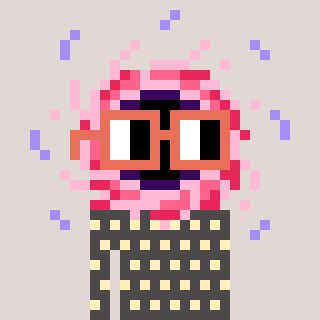
a pixel art character with square orange glasses, a blackhole-shaped head and a grayscale-colored body on a warm background